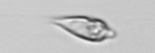
Label: Oxytoxum